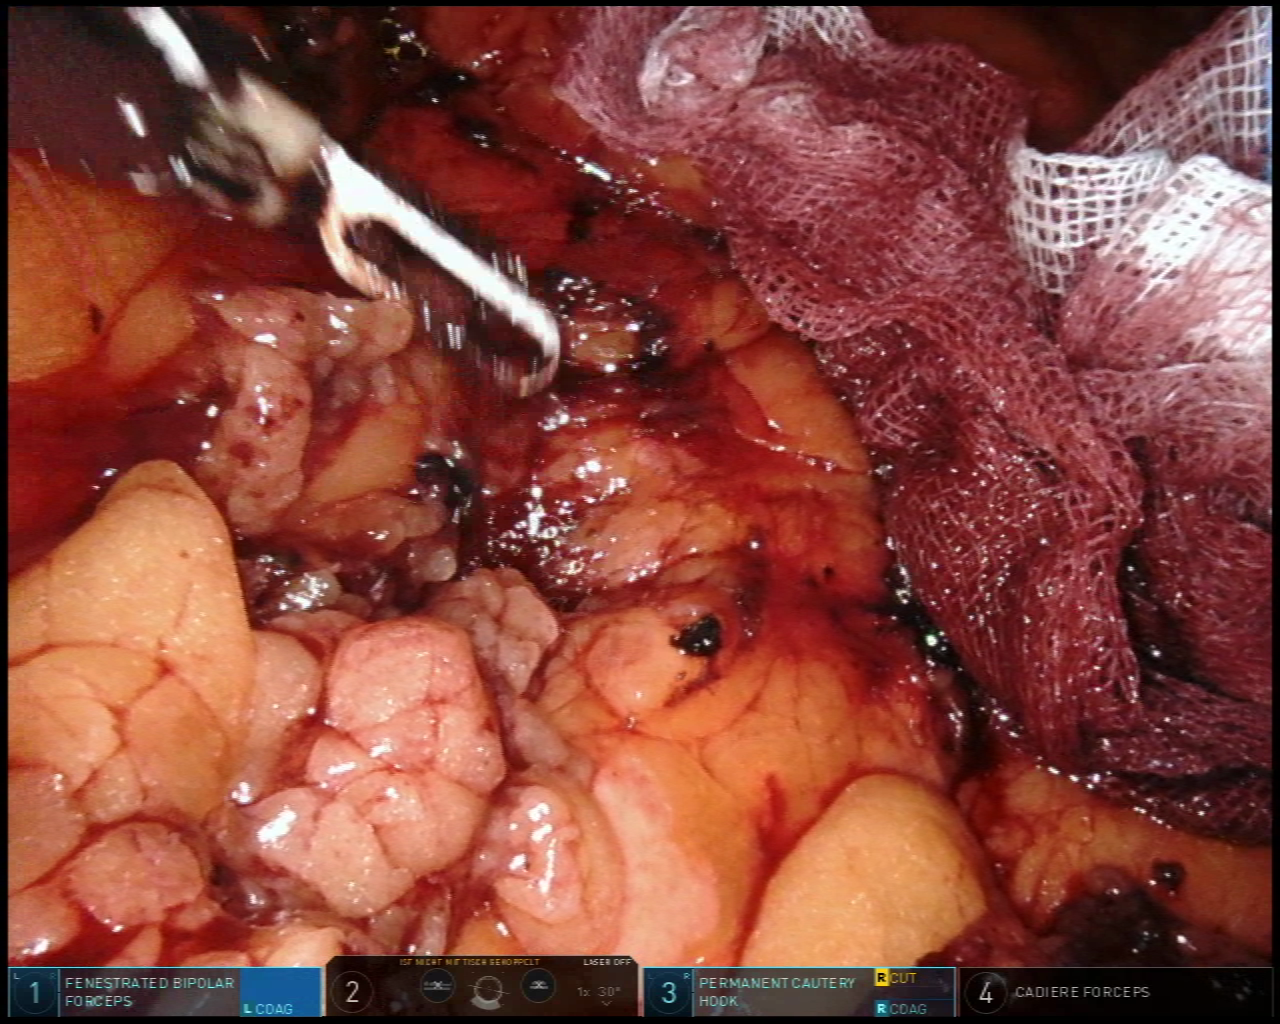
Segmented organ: pancreas
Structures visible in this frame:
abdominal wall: no
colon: no
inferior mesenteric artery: no
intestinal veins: no
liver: no
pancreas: yes
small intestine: no
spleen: no
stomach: no
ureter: no
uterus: no
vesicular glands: no